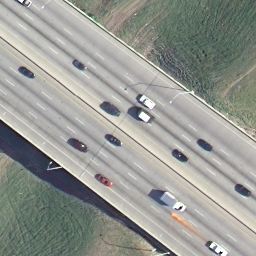
Label: freeway